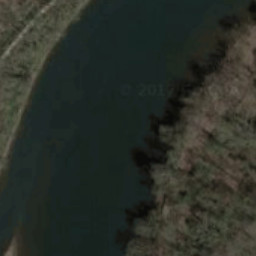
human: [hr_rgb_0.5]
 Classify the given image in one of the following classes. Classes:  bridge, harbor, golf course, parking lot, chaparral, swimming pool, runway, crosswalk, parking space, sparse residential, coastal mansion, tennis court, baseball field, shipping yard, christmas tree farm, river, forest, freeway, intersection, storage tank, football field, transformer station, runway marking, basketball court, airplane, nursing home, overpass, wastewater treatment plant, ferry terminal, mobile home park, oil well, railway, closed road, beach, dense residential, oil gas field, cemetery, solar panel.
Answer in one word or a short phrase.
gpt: river